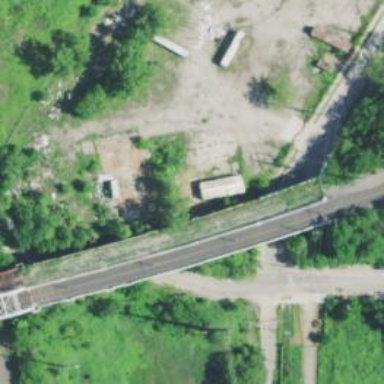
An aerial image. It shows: Bridge for light rail electrified with contact line.